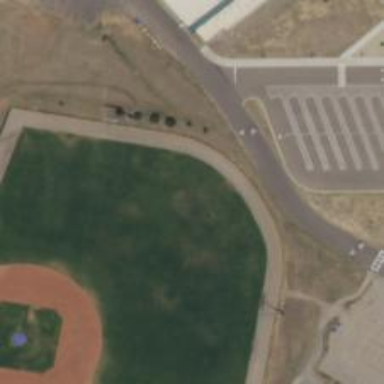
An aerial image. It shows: Baseball pitch for leisure land.